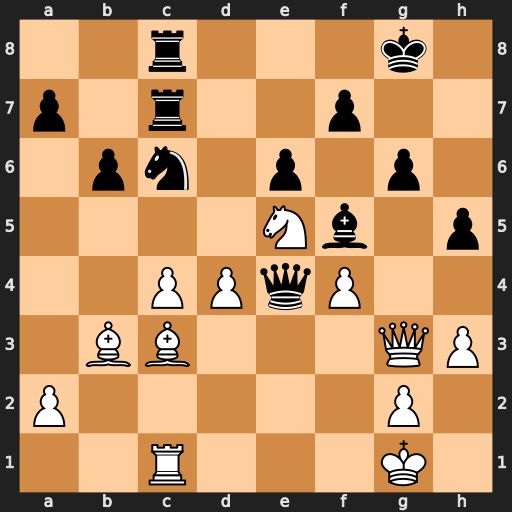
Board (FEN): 2r3k1/p1r2p2/1pn1p1p1/4Nb1p/2PPqP2/1BB3QP/P5P1/2R3K1
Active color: w
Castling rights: -
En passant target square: -
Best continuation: Re1 Nxe5 Rxe4